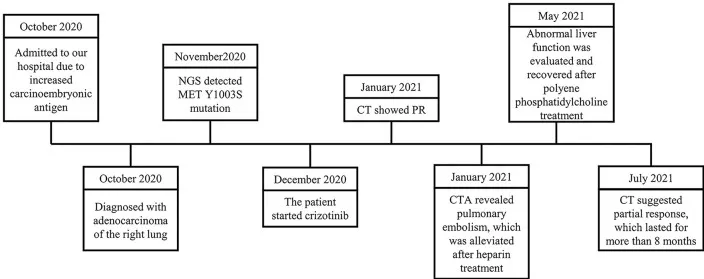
Timeline of the patient.
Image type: chart (chart)